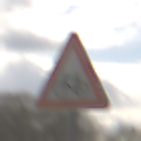
Verkehrszeichen: RadverkehrRechts
Umgebung: Outdoor, Suburban
Tageszeit: MorningAfternoon
Wetter: Overcast
Licht: Natural
Jahreszeit: NotSpecified
Kontrast: LowContrast